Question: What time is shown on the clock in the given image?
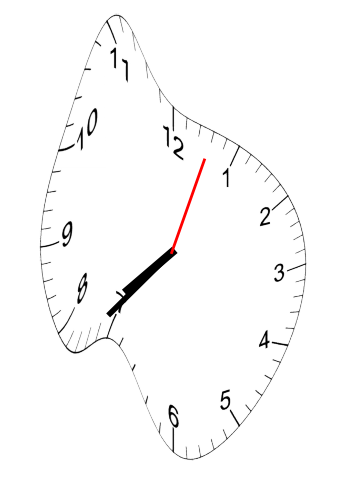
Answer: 07:37:03